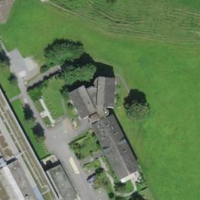
EUNIS habitat code: 55
Species observed at this site:
Fagus sylvatica